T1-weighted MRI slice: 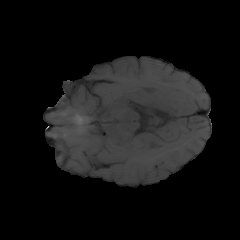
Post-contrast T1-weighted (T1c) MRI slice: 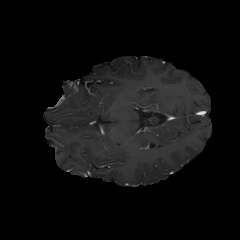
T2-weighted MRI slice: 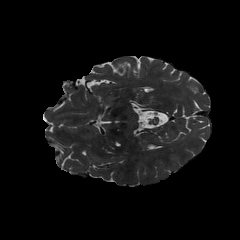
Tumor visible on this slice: no